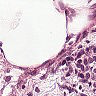
Metastatic tissue present: no